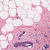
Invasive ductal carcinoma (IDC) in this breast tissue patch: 0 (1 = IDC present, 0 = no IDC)